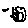
Label: sun